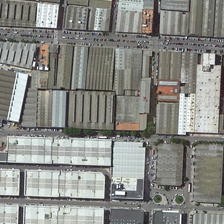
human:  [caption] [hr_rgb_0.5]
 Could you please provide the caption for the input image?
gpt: many industrial buildings with many cars are in an industrial area .

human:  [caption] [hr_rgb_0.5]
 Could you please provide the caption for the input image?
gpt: a lot of industrial zones along the lake .

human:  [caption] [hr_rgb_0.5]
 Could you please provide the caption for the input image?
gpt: the houses in the industrial area are blue and yellow .

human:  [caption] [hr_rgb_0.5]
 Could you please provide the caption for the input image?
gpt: many industrial buildings with many cars are in an industrial area .

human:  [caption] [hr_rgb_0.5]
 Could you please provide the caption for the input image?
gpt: a lot of industrial zones along the lake .